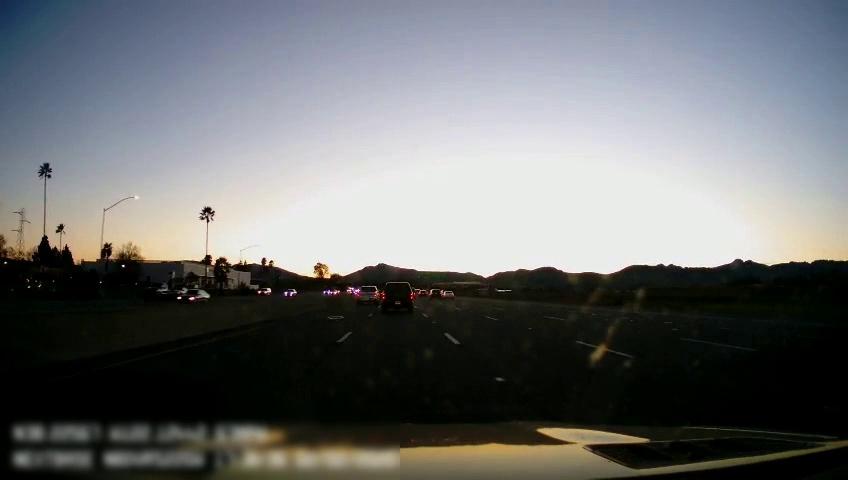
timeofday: Dusk/Dawn/Twilight
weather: Sunny
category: Drivable Space
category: Drivable Space
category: Vehicles | Car
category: Vehicles | Car
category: Vehicles | Car
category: Vehicles | Truck
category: Vehicles | Car
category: Vehicles | Car
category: Vehicles | SUV
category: Lanes | Alternate Lane
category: Lanes | Current Lane
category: Lanes | Current Lane
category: Lanes | Alternate Lane
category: Lanes | Alternate Lane
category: Lanes | Alternate Lane